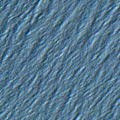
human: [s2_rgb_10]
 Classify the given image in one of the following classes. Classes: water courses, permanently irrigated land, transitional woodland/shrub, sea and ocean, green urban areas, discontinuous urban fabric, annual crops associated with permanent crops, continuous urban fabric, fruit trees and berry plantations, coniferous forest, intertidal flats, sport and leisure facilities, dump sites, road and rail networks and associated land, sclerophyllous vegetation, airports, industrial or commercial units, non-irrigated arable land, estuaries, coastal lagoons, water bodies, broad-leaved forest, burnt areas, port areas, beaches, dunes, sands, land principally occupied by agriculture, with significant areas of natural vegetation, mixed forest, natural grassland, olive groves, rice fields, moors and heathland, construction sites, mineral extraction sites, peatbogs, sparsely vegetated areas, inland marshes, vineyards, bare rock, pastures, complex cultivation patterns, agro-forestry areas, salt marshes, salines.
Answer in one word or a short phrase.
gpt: sea and ocean